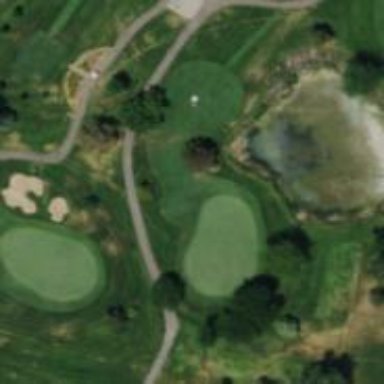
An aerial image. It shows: View of golf hole.